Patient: sex M, age 55
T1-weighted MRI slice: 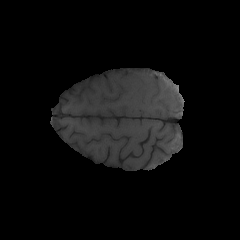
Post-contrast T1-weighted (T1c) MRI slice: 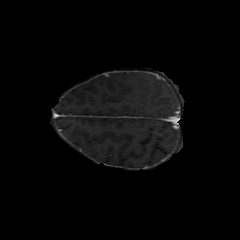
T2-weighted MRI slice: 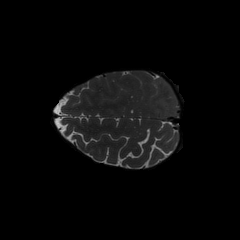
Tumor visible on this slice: no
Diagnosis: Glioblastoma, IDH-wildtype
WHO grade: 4